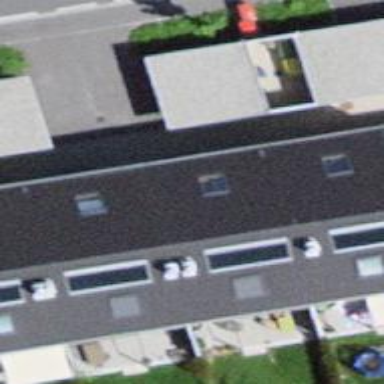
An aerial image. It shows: Residential building.